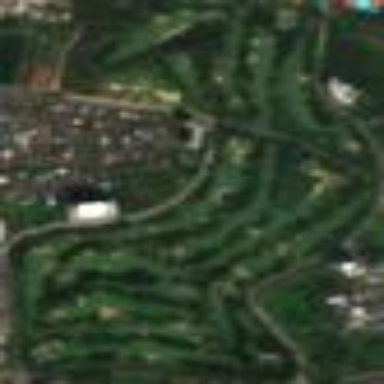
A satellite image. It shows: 18-hole golf course classified as leisure land.